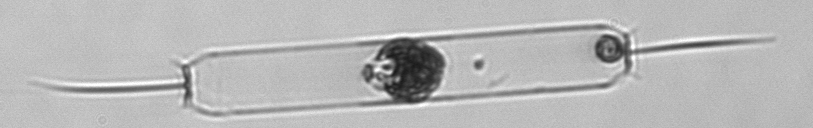
Label: Ditylum_brightwellii